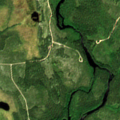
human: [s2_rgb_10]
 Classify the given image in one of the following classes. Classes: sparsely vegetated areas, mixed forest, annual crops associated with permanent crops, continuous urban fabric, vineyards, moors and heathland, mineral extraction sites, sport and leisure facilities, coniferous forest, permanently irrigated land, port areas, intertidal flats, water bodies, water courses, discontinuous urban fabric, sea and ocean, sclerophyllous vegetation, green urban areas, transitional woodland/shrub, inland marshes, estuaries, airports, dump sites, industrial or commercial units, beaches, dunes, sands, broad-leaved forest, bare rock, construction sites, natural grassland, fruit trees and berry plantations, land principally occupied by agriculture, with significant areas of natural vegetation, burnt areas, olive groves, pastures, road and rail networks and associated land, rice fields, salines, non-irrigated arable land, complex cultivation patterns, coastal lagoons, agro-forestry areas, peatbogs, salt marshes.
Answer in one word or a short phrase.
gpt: coniferous forest, mixed forest, transitional woodland/shrub, peatbogs